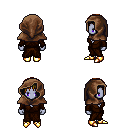
a pixel art fantasy rpg character, female body template, dark elf, purple skin, brown robe, red pants, blonde plain hairstyle, cloth hood, gold boots, four views (front, back, left, right), 2x2 character sprite sheet, small pixel art, hard edges, no anti-aliasing